Field crop: tomato
Growth stage: 1
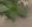
Species: solanum